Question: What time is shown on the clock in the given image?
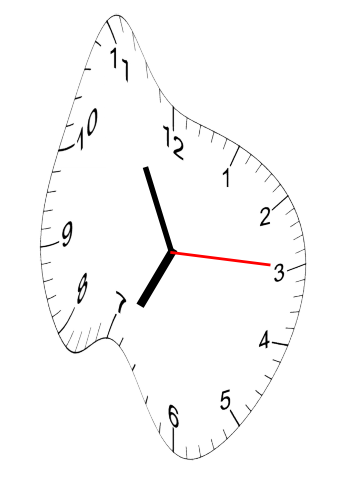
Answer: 06:55:15